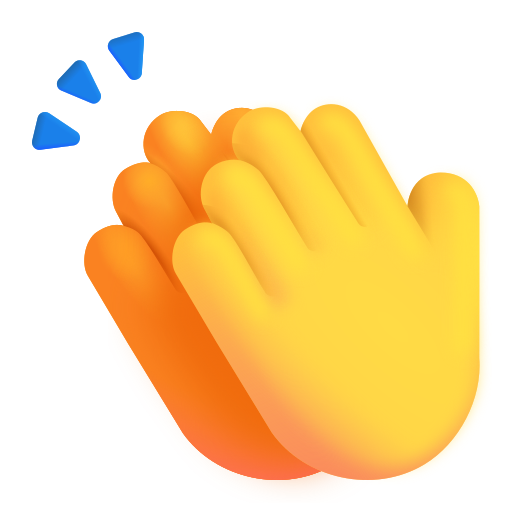
clapping hands color default